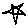
Label: star